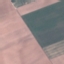
Label: AnnualCrop